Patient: sex M, age 32
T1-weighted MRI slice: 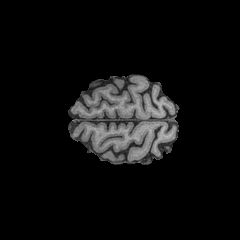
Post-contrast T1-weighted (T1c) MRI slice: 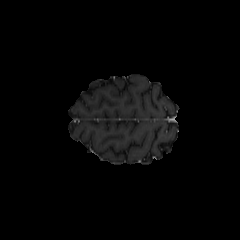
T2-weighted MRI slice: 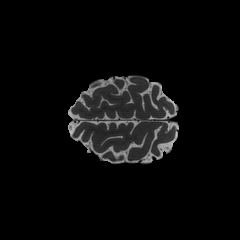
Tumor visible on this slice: no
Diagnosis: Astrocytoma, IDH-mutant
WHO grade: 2